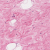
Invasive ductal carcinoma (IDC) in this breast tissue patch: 0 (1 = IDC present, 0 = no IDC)